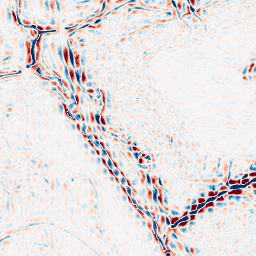
Category: wavelet
Decomposition family: wavelet_biorthogonal
Decomposition parameters: wavelet: bior5.5
level: 3
Upsampling method: edge_directed
Upsampling parameters: scale: 4
Upsampling scale: 4